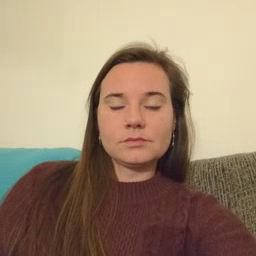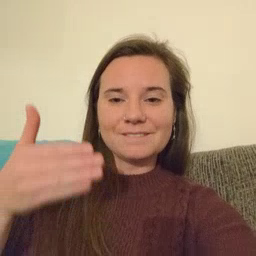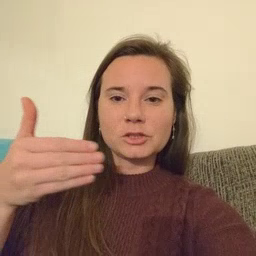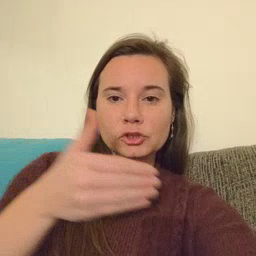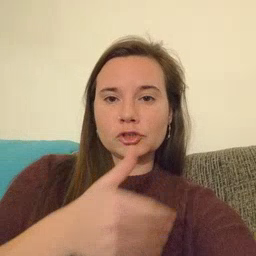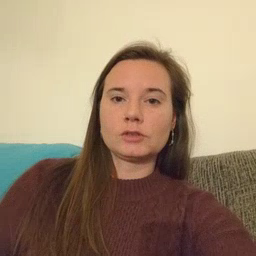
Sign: fish